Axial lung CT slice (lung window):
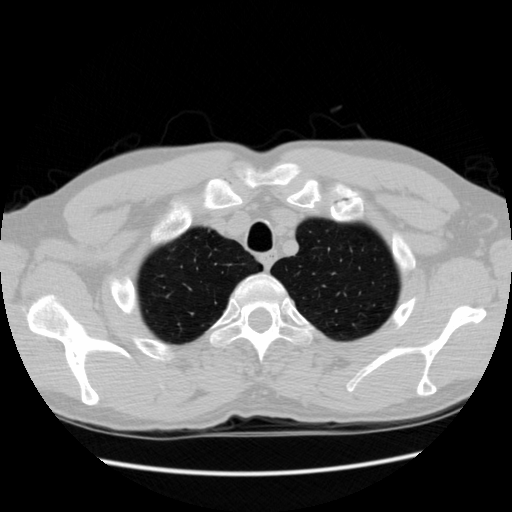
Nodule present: no